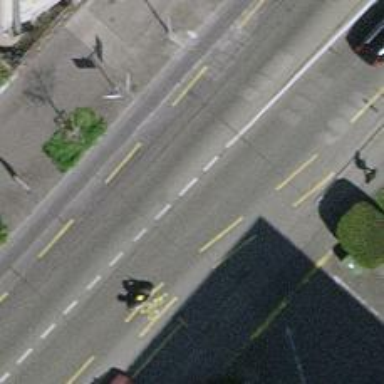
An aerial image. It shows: Secondary road with asphalt surface and dedicated cycle lane.